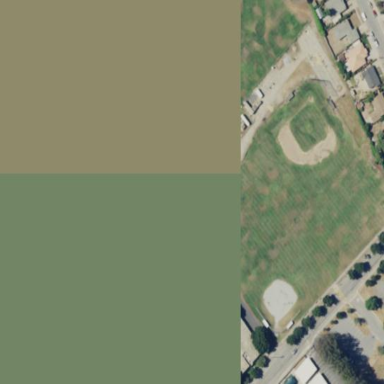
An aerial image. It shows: Baseball pitch for leisure land activities.